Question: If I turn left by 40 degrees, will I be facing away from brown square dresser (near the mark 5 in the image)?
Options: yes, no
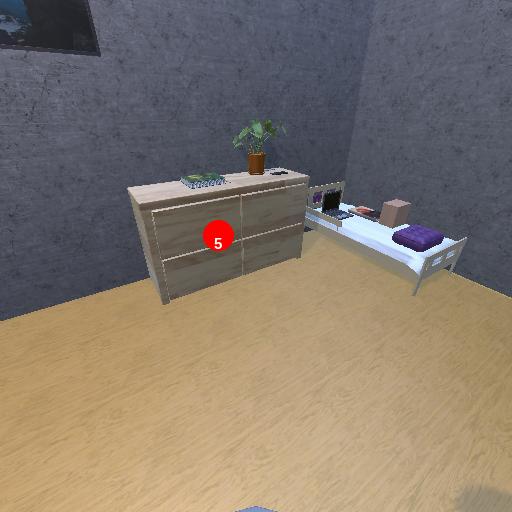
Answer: yes